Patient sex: M
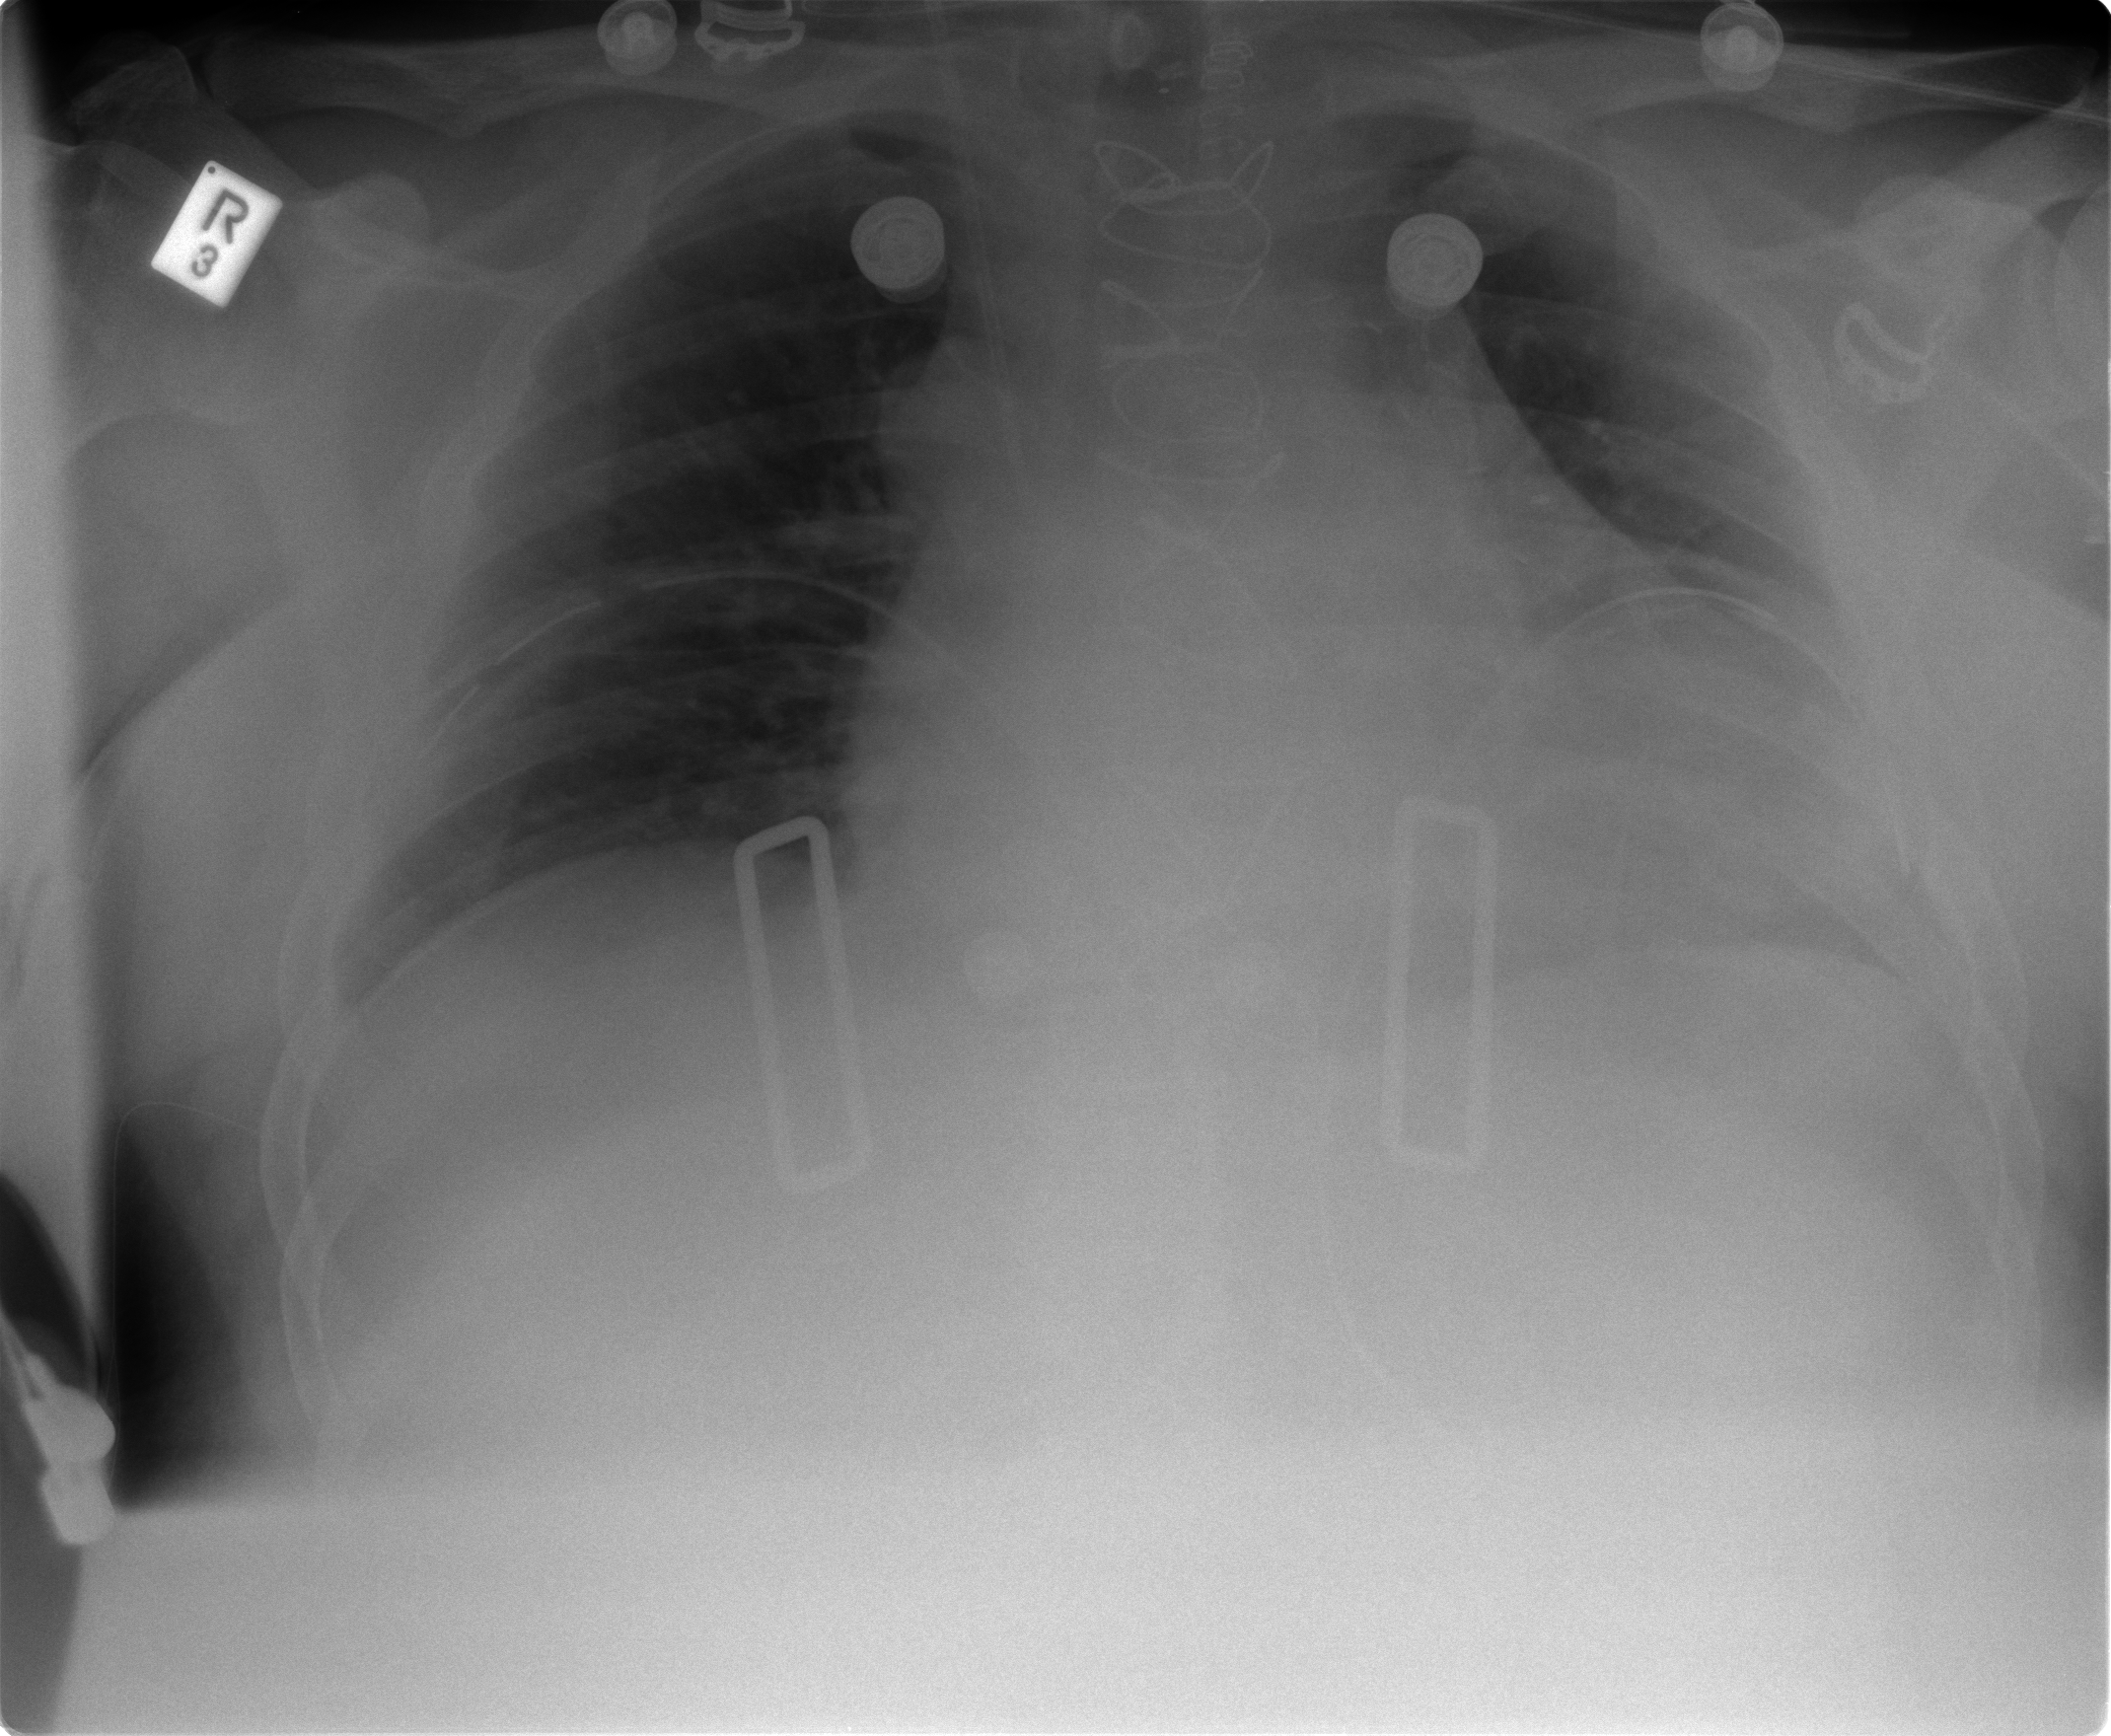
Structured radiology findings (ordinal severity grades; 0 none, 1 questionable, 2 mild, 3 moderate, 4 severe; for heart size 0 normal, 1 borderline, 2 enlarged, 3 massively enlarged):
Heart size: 2
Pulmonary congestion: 2
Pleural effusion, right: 0
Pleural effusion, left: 2
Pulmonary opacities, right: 2
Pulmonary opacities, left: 2
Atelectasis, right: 2
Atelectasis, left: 2